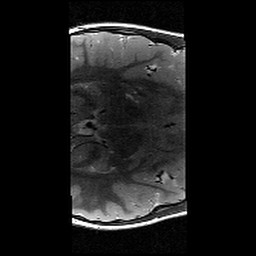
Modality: T2w
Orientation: axial
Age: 10
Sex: male
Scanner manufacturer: siemens
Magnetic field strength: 3 T
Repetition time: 9.23 s
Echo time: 0.067 s